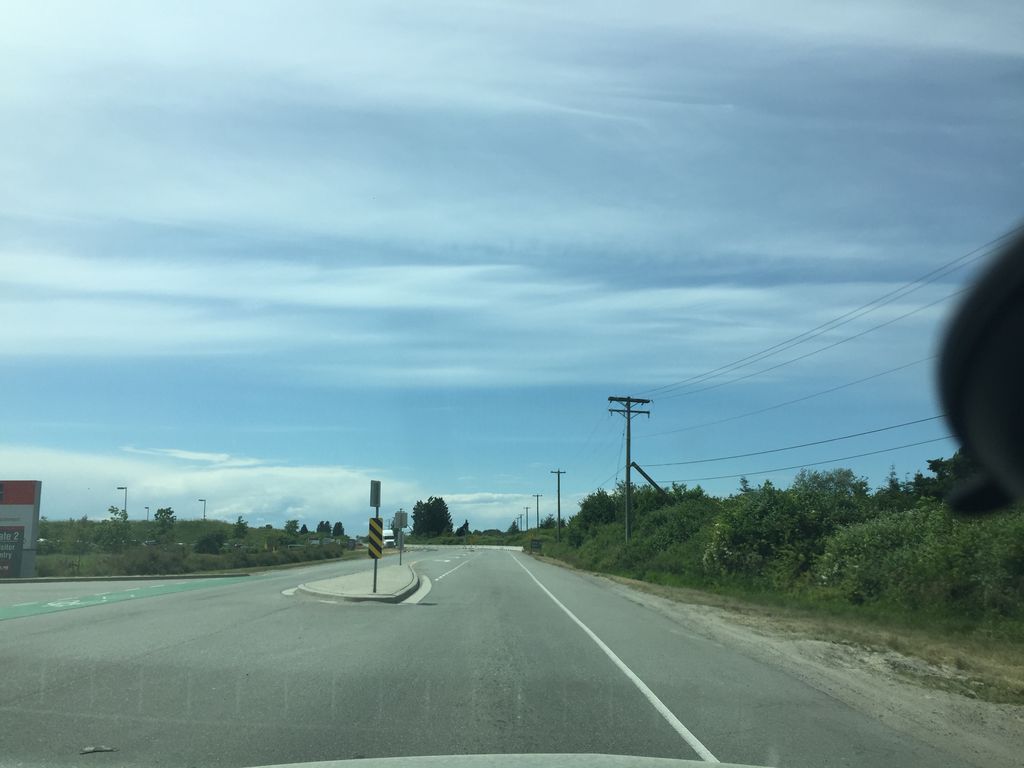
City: vancouver